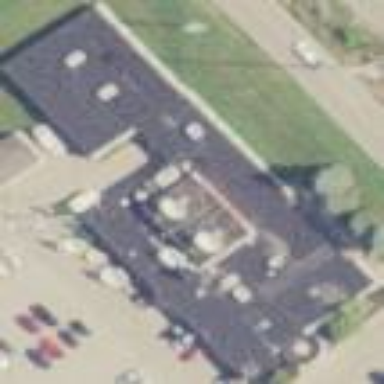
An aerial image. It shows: Television studio building.